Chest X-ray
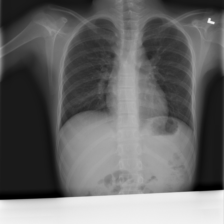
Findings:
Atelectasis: negative
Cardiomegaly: negative
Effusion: negative
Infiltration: negative
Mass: negative
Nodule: negative
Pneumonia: negative
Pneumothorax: negative
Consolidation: negative
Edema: negative
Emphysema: negative
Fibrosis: negative
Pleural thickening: negative
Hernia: negative